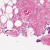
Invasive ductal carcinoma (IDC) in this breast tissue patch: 0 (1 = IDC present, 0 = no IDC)